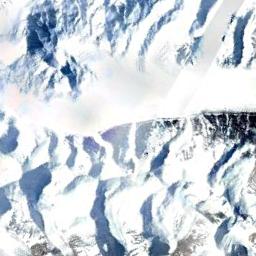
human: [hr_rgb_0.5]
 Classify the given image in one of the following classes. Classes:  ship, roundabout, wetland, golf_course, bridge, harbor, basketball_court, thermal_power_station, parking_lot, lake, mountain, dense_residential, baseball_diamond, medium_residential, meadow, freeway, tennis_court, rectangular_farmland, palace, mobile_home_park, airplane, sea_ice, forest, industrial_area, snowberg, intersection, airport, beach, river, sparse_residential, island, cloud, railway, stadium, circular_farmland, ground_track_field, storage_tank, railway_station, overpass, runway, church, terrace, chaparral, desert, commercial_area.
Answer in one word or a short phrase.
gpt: snowberg